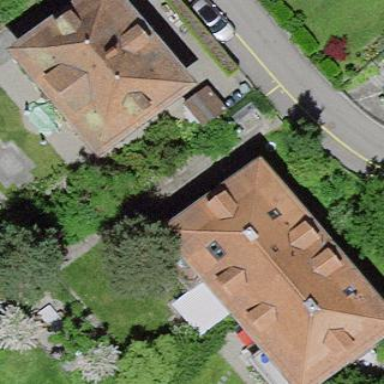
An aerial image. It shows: Residential building.